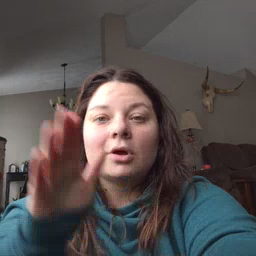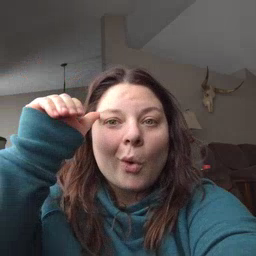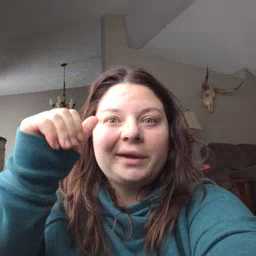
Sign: donkey